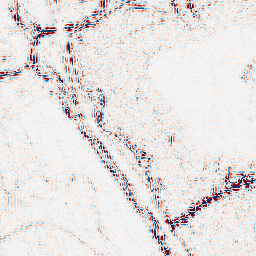
Category: wavelet
Decomposition family: wavelet_biorthogonal
Decomposition parameters: wavelet: bior2.4
level: 2
Upsampling method: sinc_hamming
Upsampling parameters: scale: 2
kernel_size: 4
Upsampling scale: 2